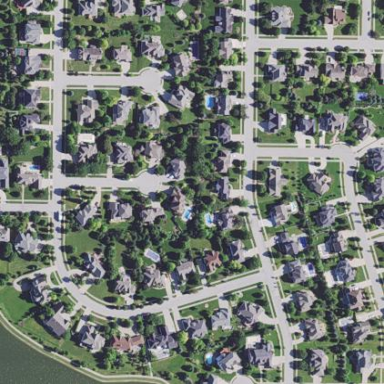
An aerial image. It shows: Residential area in neighborhood consisting of single-family homes.